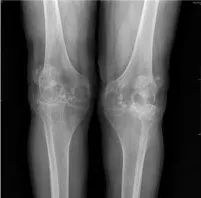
(D) Radiograph of the knee (anteroposterior view) showing severe degeneration, extensive osteophytosis, significant joint space narrowing, and subcortical osteosclerosis.
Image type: radiology (x_ray)